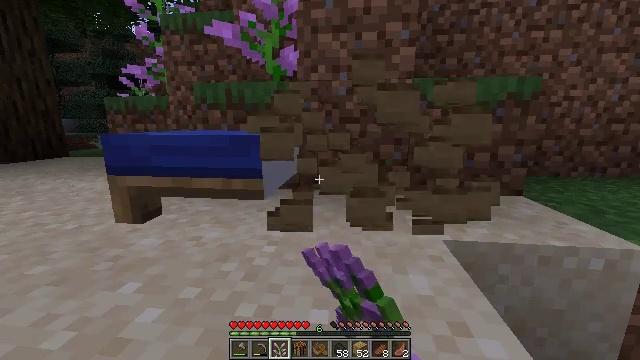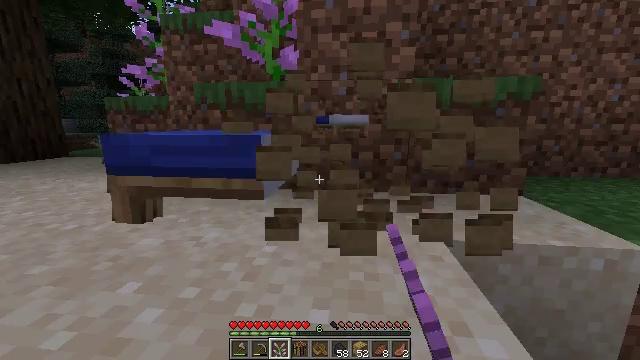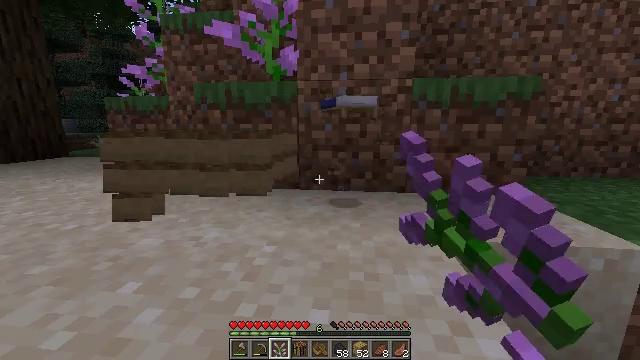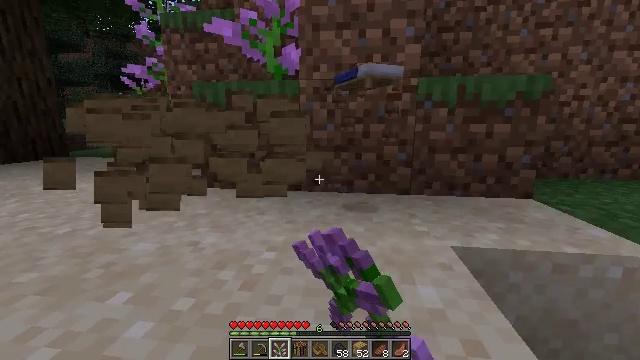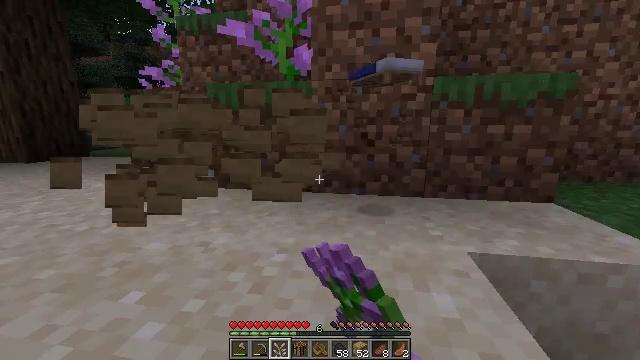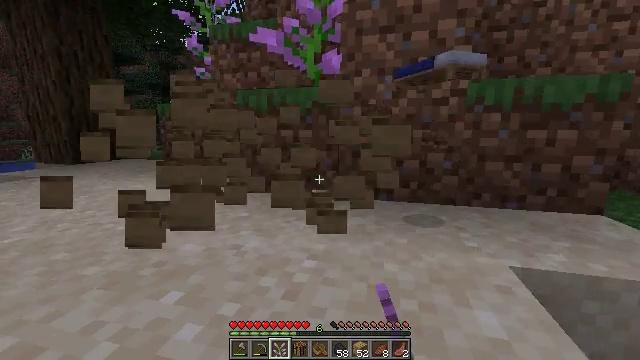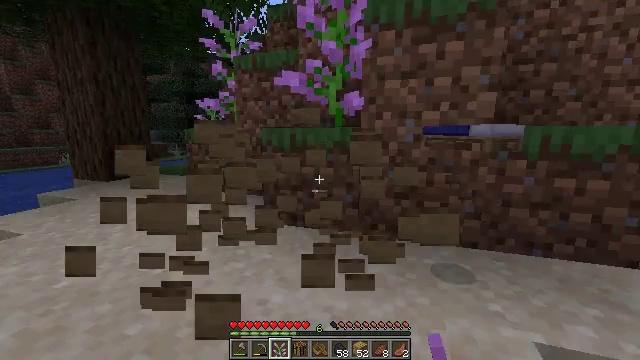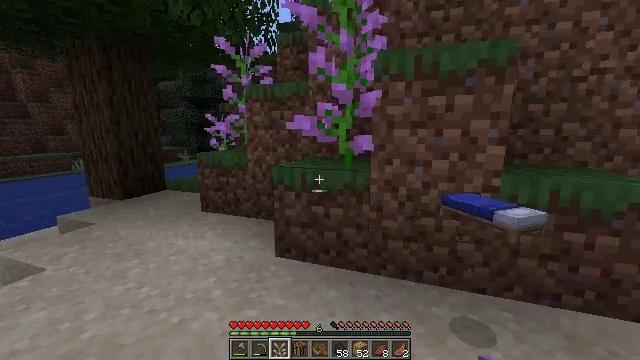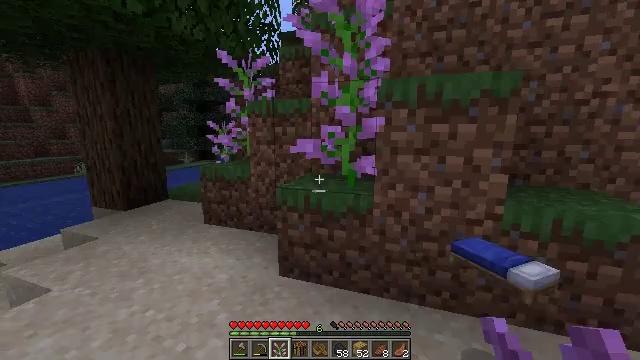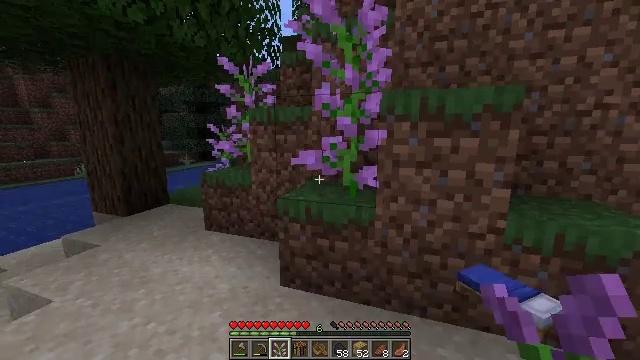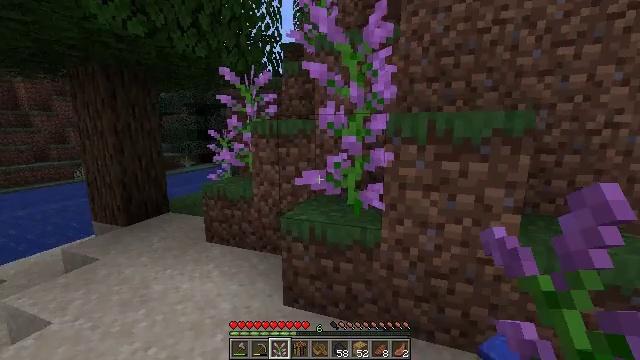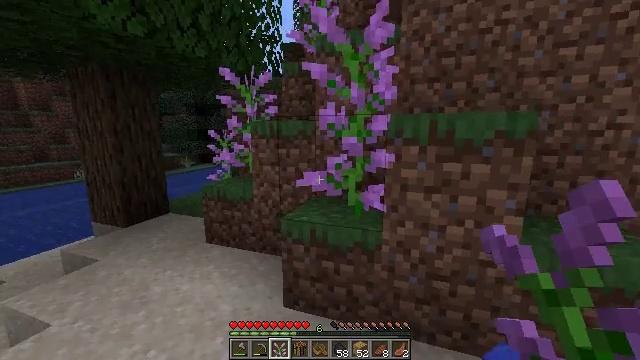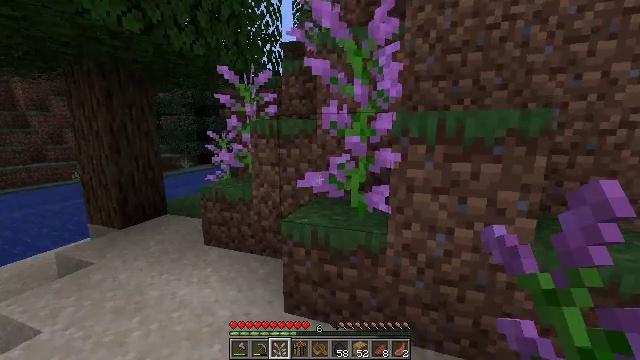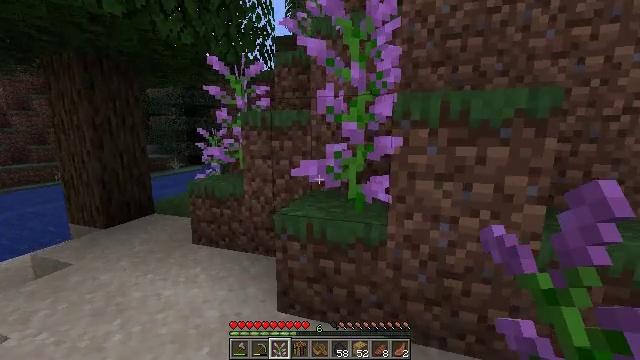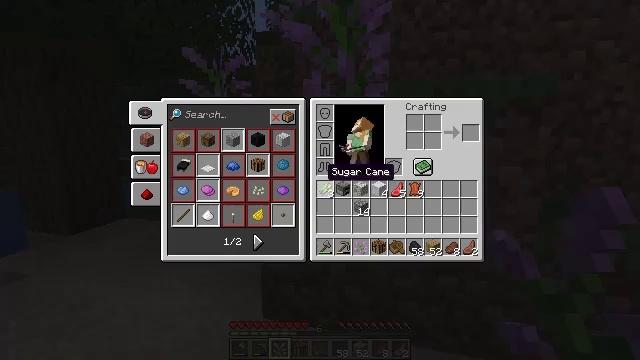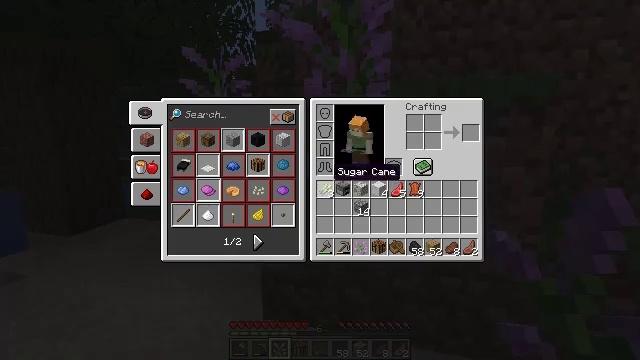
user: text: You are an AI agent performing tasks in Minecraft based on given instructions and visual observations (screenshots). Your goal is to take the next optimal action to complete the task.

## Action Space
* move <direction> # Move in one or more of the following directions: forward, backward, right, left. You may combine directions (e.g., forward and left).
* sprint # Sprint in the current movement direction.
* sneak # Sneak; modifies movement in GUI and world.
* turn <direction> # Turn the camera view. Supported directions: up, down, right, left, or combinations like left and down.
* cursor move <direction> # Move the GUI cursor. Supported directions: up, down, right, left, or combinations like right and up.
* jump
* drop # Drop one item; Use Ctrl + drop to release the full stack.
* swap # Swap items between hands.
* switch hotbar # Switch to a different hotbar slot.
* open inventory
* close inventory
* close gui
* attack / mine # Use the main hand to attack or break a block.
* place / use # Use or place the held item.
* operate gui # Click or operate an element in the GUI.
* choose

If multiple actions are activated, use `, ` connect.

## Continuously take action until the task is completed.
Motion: motion action
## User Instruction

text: Convert materials into magenta dye.
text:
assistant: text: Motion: attack / mine
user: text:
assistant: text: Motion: attack / mine
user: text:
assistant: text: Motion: move forward, attack / mine
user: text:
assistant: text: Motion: move forward, turn left, attack / mine
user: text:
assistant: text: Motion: move forward, turn left
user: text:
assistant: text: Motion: move forward, turn left, jump
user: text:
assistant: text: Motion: move forward, turn left, jump
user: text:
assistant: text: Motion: move forward, jump
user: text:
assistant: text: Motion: move forward, jump
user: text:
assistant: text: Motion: move forward
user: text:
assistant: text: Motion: move forward
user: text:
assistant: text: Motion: move forward
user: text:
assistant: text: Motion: move forward, turn right
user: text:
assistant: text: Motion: move forward, turn right, open inventory
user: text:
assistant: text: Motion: open inventory
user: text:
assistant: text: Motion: cursor move right, open inventory
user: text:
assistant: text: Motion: cursor move right
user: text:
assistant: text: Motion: cursor move right
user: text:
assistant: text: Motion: cursor move right and down
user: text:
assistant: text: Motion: no_op
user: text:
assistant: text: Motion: no_op
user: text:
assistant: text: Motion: cursor move down
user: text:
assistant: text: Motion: cursor move down
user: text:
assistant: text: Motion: no_op
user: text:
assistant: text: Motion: no_op
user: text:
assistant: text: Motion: no_op
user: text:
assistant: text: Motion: no_op
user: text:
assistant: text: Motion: no_op
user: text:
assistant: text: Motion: no_op
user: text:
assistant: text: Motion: no_op